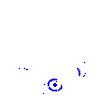
Particle: kaon